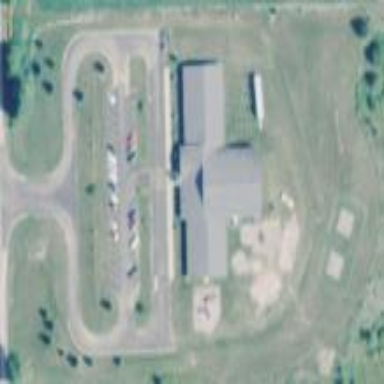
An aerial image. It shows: School.